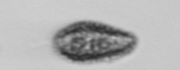
Label: Pseudochattonella_farcimen